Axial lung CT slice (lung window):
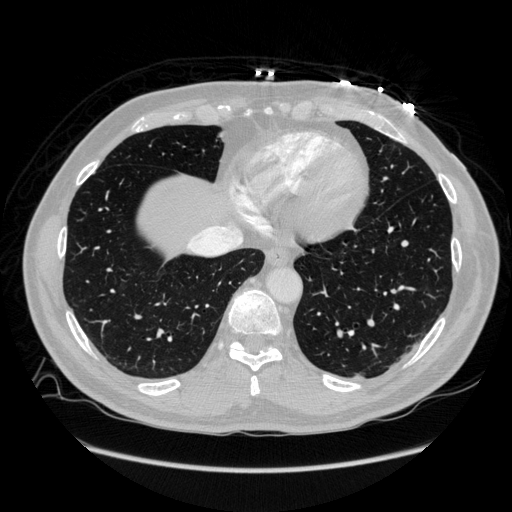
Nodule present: no